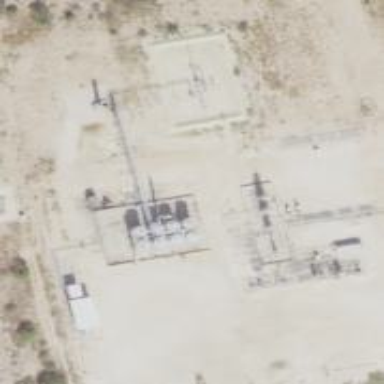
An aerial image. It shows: Industrial area dedicated to gas production. The substation is for field gathering.